Question: I have a function that I want to apply to each row of a data frame to create a new column. The value returned from the function will be different if certain columns are NaN. I have several conditions in the function (more complicated than the example below), otherwise, I would use 'np.where'.
How do I test if the column is nan using the function below? I tried 'row['id'] is np.nan' but that doesn't work.
'''
# data
d = {'name': {0: 'dave', 1: 'hagen'},
'id': {0: 123456.0, 1: np.nan},
'position': {0: np.nan, 1: 5600.0},
'test': {0: 'has an id', 1: 'has an id'}}
df = pd.DataFrame(d)
# function
def test_func(row):
if row['id'] is np.nan:
val = "missing id"
else:
val = 'has an id'
return val
# apply function
df['test'] = df.apply(test_func, axis=1)
'''
Results (I would expect the 'test' column to say "missing an id" on the second row since id is 'np.nan' on that row:

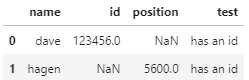
Answer: numpy has its own <URL>:
the simplest way is:
'''
val = "missing id" if np.isnan(row['id']) else 'has an id'
'''